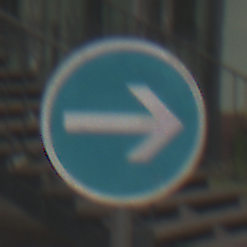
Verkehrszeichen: VorgeschriebeneFahrtrichtungHierRechts
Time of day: MorningAfternoon
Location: Outdoor (Urban)
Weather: Overcast
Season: NotSpecified
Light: Natural